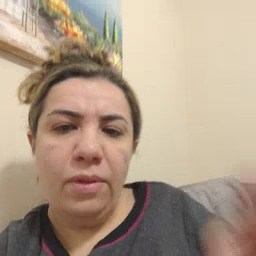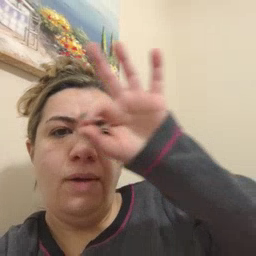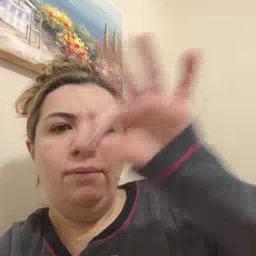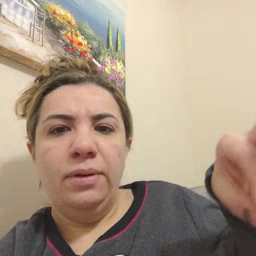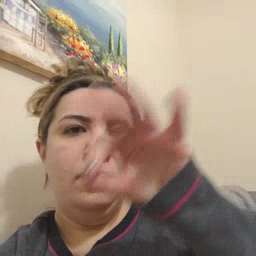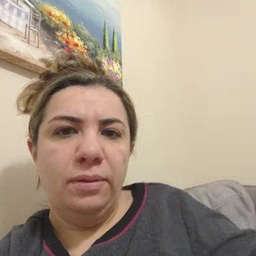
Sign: frenchfries